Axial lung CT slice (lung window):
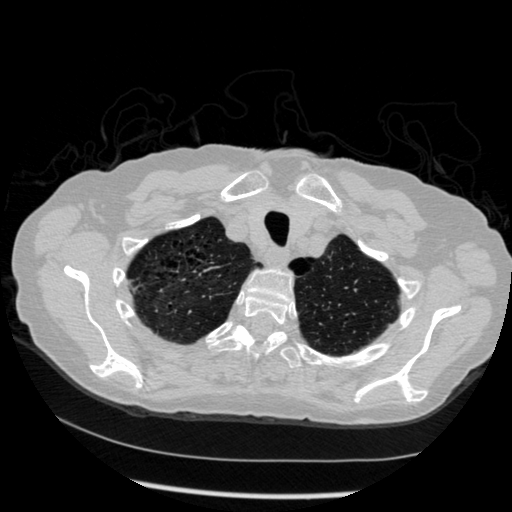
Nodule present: no